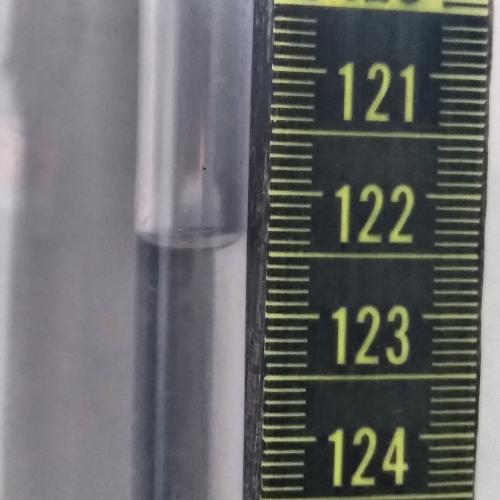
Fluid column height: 122.4 cm